Question: I'm looking for a hint towards a solution of the problem:
Suppose there's an array with some numbers in ascending order and some in descending, for example [1,2,5,9,6,3,2,4,7,8] has sequences asc [1,2,5,9], desc [(9),6,3,2], asc [(2),4,7,8].
Now this isn't a problem, I could simply loop through an array and add them to some data structure, and when the direction changes - I store this structure somwhere and start filling next one.
What I've found tricky is if I want to have threshold of some sort. For example: [0,50,100,99,98,97,105,160]
So the sequence in descending order [(100), 99, 98, 97] could be neglected, because overall change is -3, whereas the sequence was increasing much more dramatically (+100) and as a result, the algorithm identifies only one sequence in ascending order.
I have tried the same method as above, simply adding all sequences in a data structure and then comparing the change in values of two consequtive items: (100 vs -3 means -3 can be neglected). But then the problem is if I have say this situation:
(example only in change of values from start to end of sequense)
[+100, -3, +1, -50]
in this situation I cannot neglect descending movement, because the numbers start to descend, then slightly ascend and again go down pretty significantly.
and it gets really confusing with stuff like that:
[+100, -3, +3, -3, +3, -50]
this is quick sketch of representation of what I am trying to achieve:

black lines represent initial data in an array, red thin lines are desired resulting output
Could somebody point me out in right direction? How would I approach this situation? Compare multiple sequences at a time slowly combining sequences together? Maybe I would need to go through sequences multiple times?
I'm not sure If I've come across problem like that and don't know working algorithm. This is a problem I've faced myself trying to analyse some data.
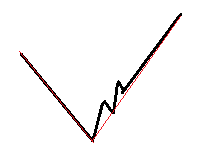
Answer: If I understand correctly, you expect your curve to be a succession of alternatively increasing and decreasing sequences, with a bit of added noise.
The usual way to get rid of noise is to filter data. There are millions of ways to do that, most of them requiring frequency analysis, but in your case you could probably get good enough results with something simple.
The main point is that the relevant variable is not the values in the array, but their variations.
Given N values, consider the array of N-1 elements holding the differences between two consecutive values.
[0,50,100,99,98,97,105,160] -> 50,100,-1,-1,-1,6,45
Now eliminate all values whose absolute value is below a given threshold (say 10 for instance)
-> 50,100,0,0,0,0,45
you can then detect a rising sequence by looking at streaks of all positive or null values (and the same for decreasing sequences, considering zero or negative values).
As for all filtering processes, you will have to find a sweet spot for your threshold. Too low and it will fail to eliminate insignificant variations, too high and it will wipe out significant slope inversions.